Question: I'm using jquery galleria plugin and it's working fine as it should, but i need some custom content and links that should show in center of image
Is it possible using galleria to show some content in middle of the image ?
please advise me.
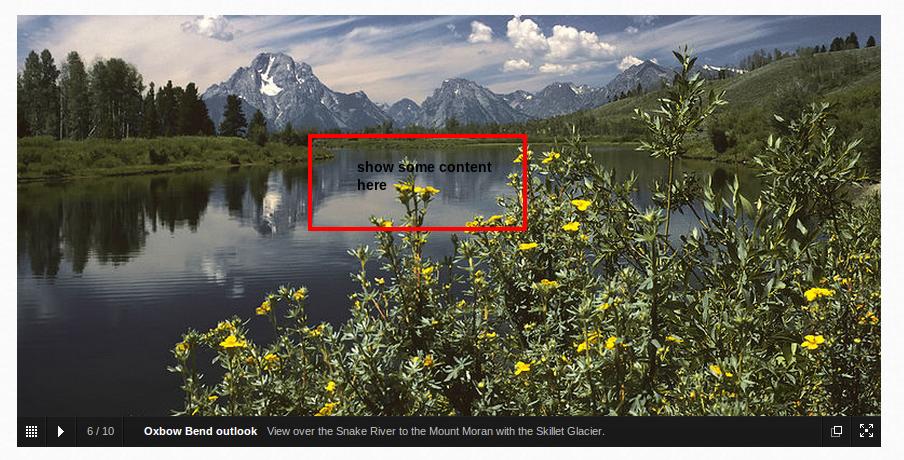
Answer: your requirement can be fulfilled with the 'data-layer' option.
'''
<img data-big="big.jpg" data-layer="<h2>A title</h2><p>Some content</p>">
'''
For more details, here is the <URL>